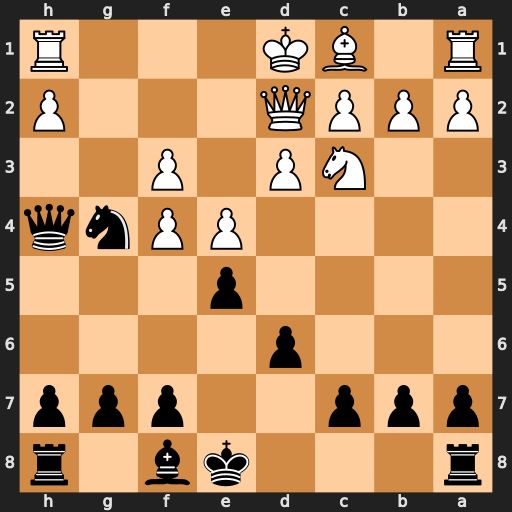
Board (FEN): r3kb1r/ppp2ppp/3p4/4p3/4PPnq/2NP1P2/PPPQ3P/R1BK3R
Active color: b
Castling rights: kq
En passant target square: -
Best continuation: Nf2+ Ke2 Nxh1